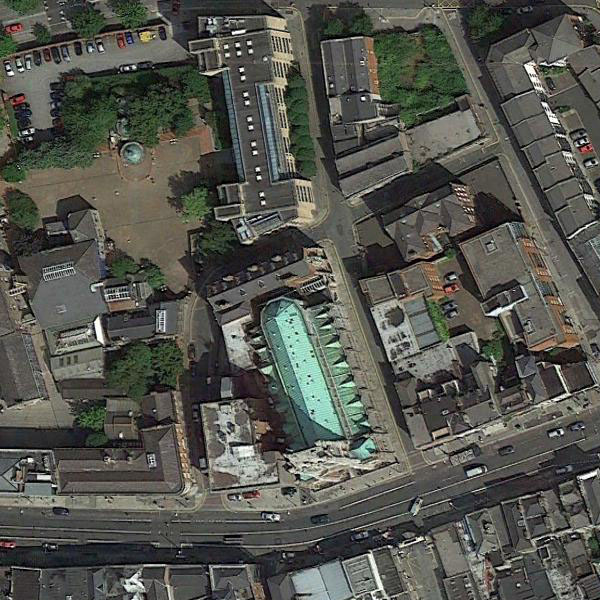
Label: Church